Question: I'm trying to create a tab bar controller but last time I did it was with iOS 6.1. But now when I put a Tab bar Controller on the storyboard it doesn't show the buttons, and any modifications I try to make on background and text does not appear. Anyone knows how can I fix it?
Below is an image of the described problem.

Thanks!
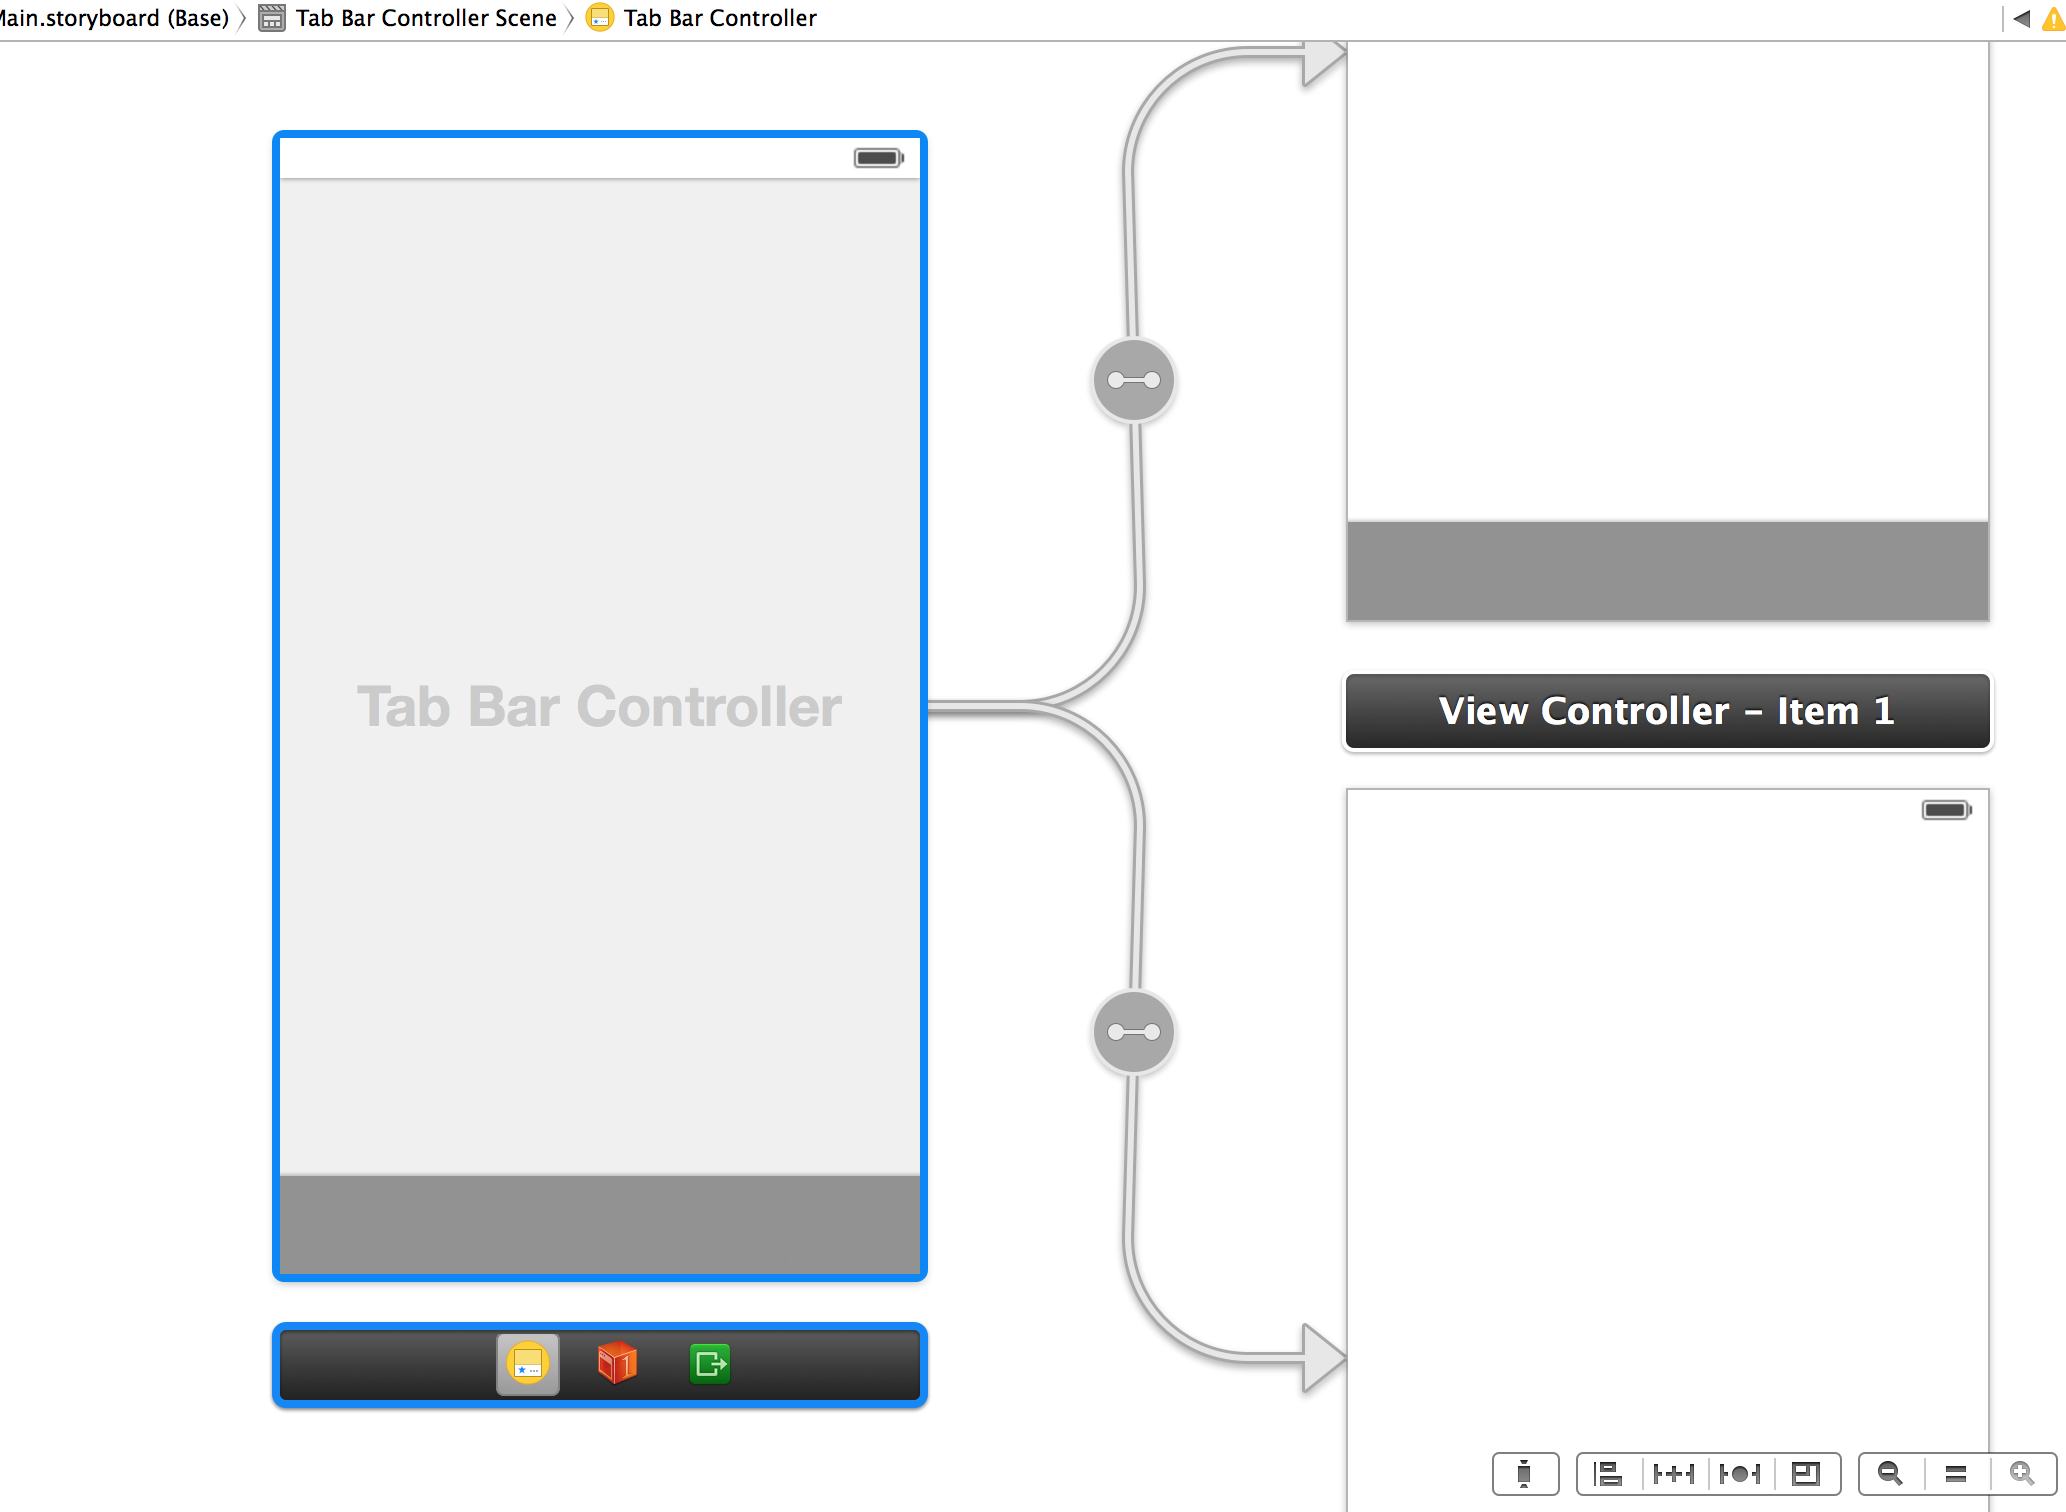
Answer: Since it is just mentioned in the comments and I struggled with this problem for quite a while, this is a solution:
to the 'Tab Bar Item' and you will see the normal view of the tab bar on the specific 'View Controller' where you changed it. When 'Tab Bar Item' got an image you will also see the normal appearance in your 'Tab Bar Controller'.
This is the only fix that worked for me after reinstalling Xcode and rebooting my mac which both didn't solve the problem.
I'd appreciate other solutions as I think this hasn't always been this way.